Question: I'm using jQuery Autocomplete, but the autocomplete list doesn't appear below the textbox.
---
'''
jquery-ui.css
jquery.min.js
jquery-ui.min.js
<div class="collapse" id="search-form">
<div class="well">
<form class="form-inline" method="POST" action=".">
<div class="form-group" style="margin:5px;">
<label>Cliente</label>
<input aria-haspopup="true" aria-autocomplete="list" role="textbox" autocomplete="off" class="form-control ui-autocomplete-input ui-autocomplete-loading" id="id_client" name="client" type="text">
</div>
<div class="form-group" style="margin:5px;">
<label>Estado</label>
<select class="form-control" id="id_status" name="status">
<option value="" selected="selected">-------</option>
</select>
</div>
<div class="form-group" style="margin:5px;">
<label>Creado desde</label>
<input class="form-control" data-date-format="dd/mm/yyyy" data-provide="datepicker" id="id_from_date" name="from_date" placeholder="dd/mm/aaaa" type="text">
</div>
<div class="form-group" style="margin:5px;">
<label>Creado hasta</label>
<input class="form-control" data-date-format="dd/mm/yyyy" data-provide="datepicker" id="id_to_date" name="to_date" placeholder="dd/mm/aaaa" type="text">
</div>
<button type="submit" class="btn btn-success">Buscar</button>
</form>
</div>
</div>
<script type="text/javascript">
$(function() {
$("#id_client").autocomplete({
source: "/api/getclients/",
minLength: 2,
});
});
</script>
'''
All those weird properties auto add themselves when I add ".autocomplete" via jQuery. But when the HTML renders, the autocomplete list appends itself to the bottom of the body tag, and it appears right here:

Any help would be appreciated.
Checking the browser inspector, I realized this:
'''
<ul class="ui-autocomplete ui-menu ui-widget ui-widget-content ui-corner-all" role="listbox" aria-activedescendant="ui-active-menuitem" style="z-index: 1; top: 0px; left: 0px; display: none;">
</ul>
'''
It has 'top: 0px; left: 0px;', but that's added automaticaly. I've tried 'position: { my : "right top", at: "right bottom" }' but it didn't work.
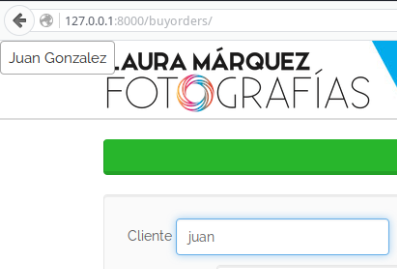
Answer: I fixed it by updating the jQuery-UI script. It now works flawlessly.